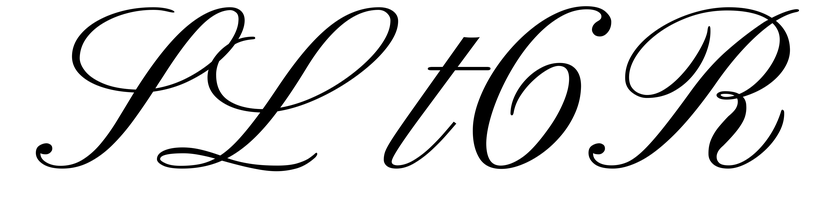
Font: PinyonScript-Regular